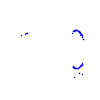
Particle: proton